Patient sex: M
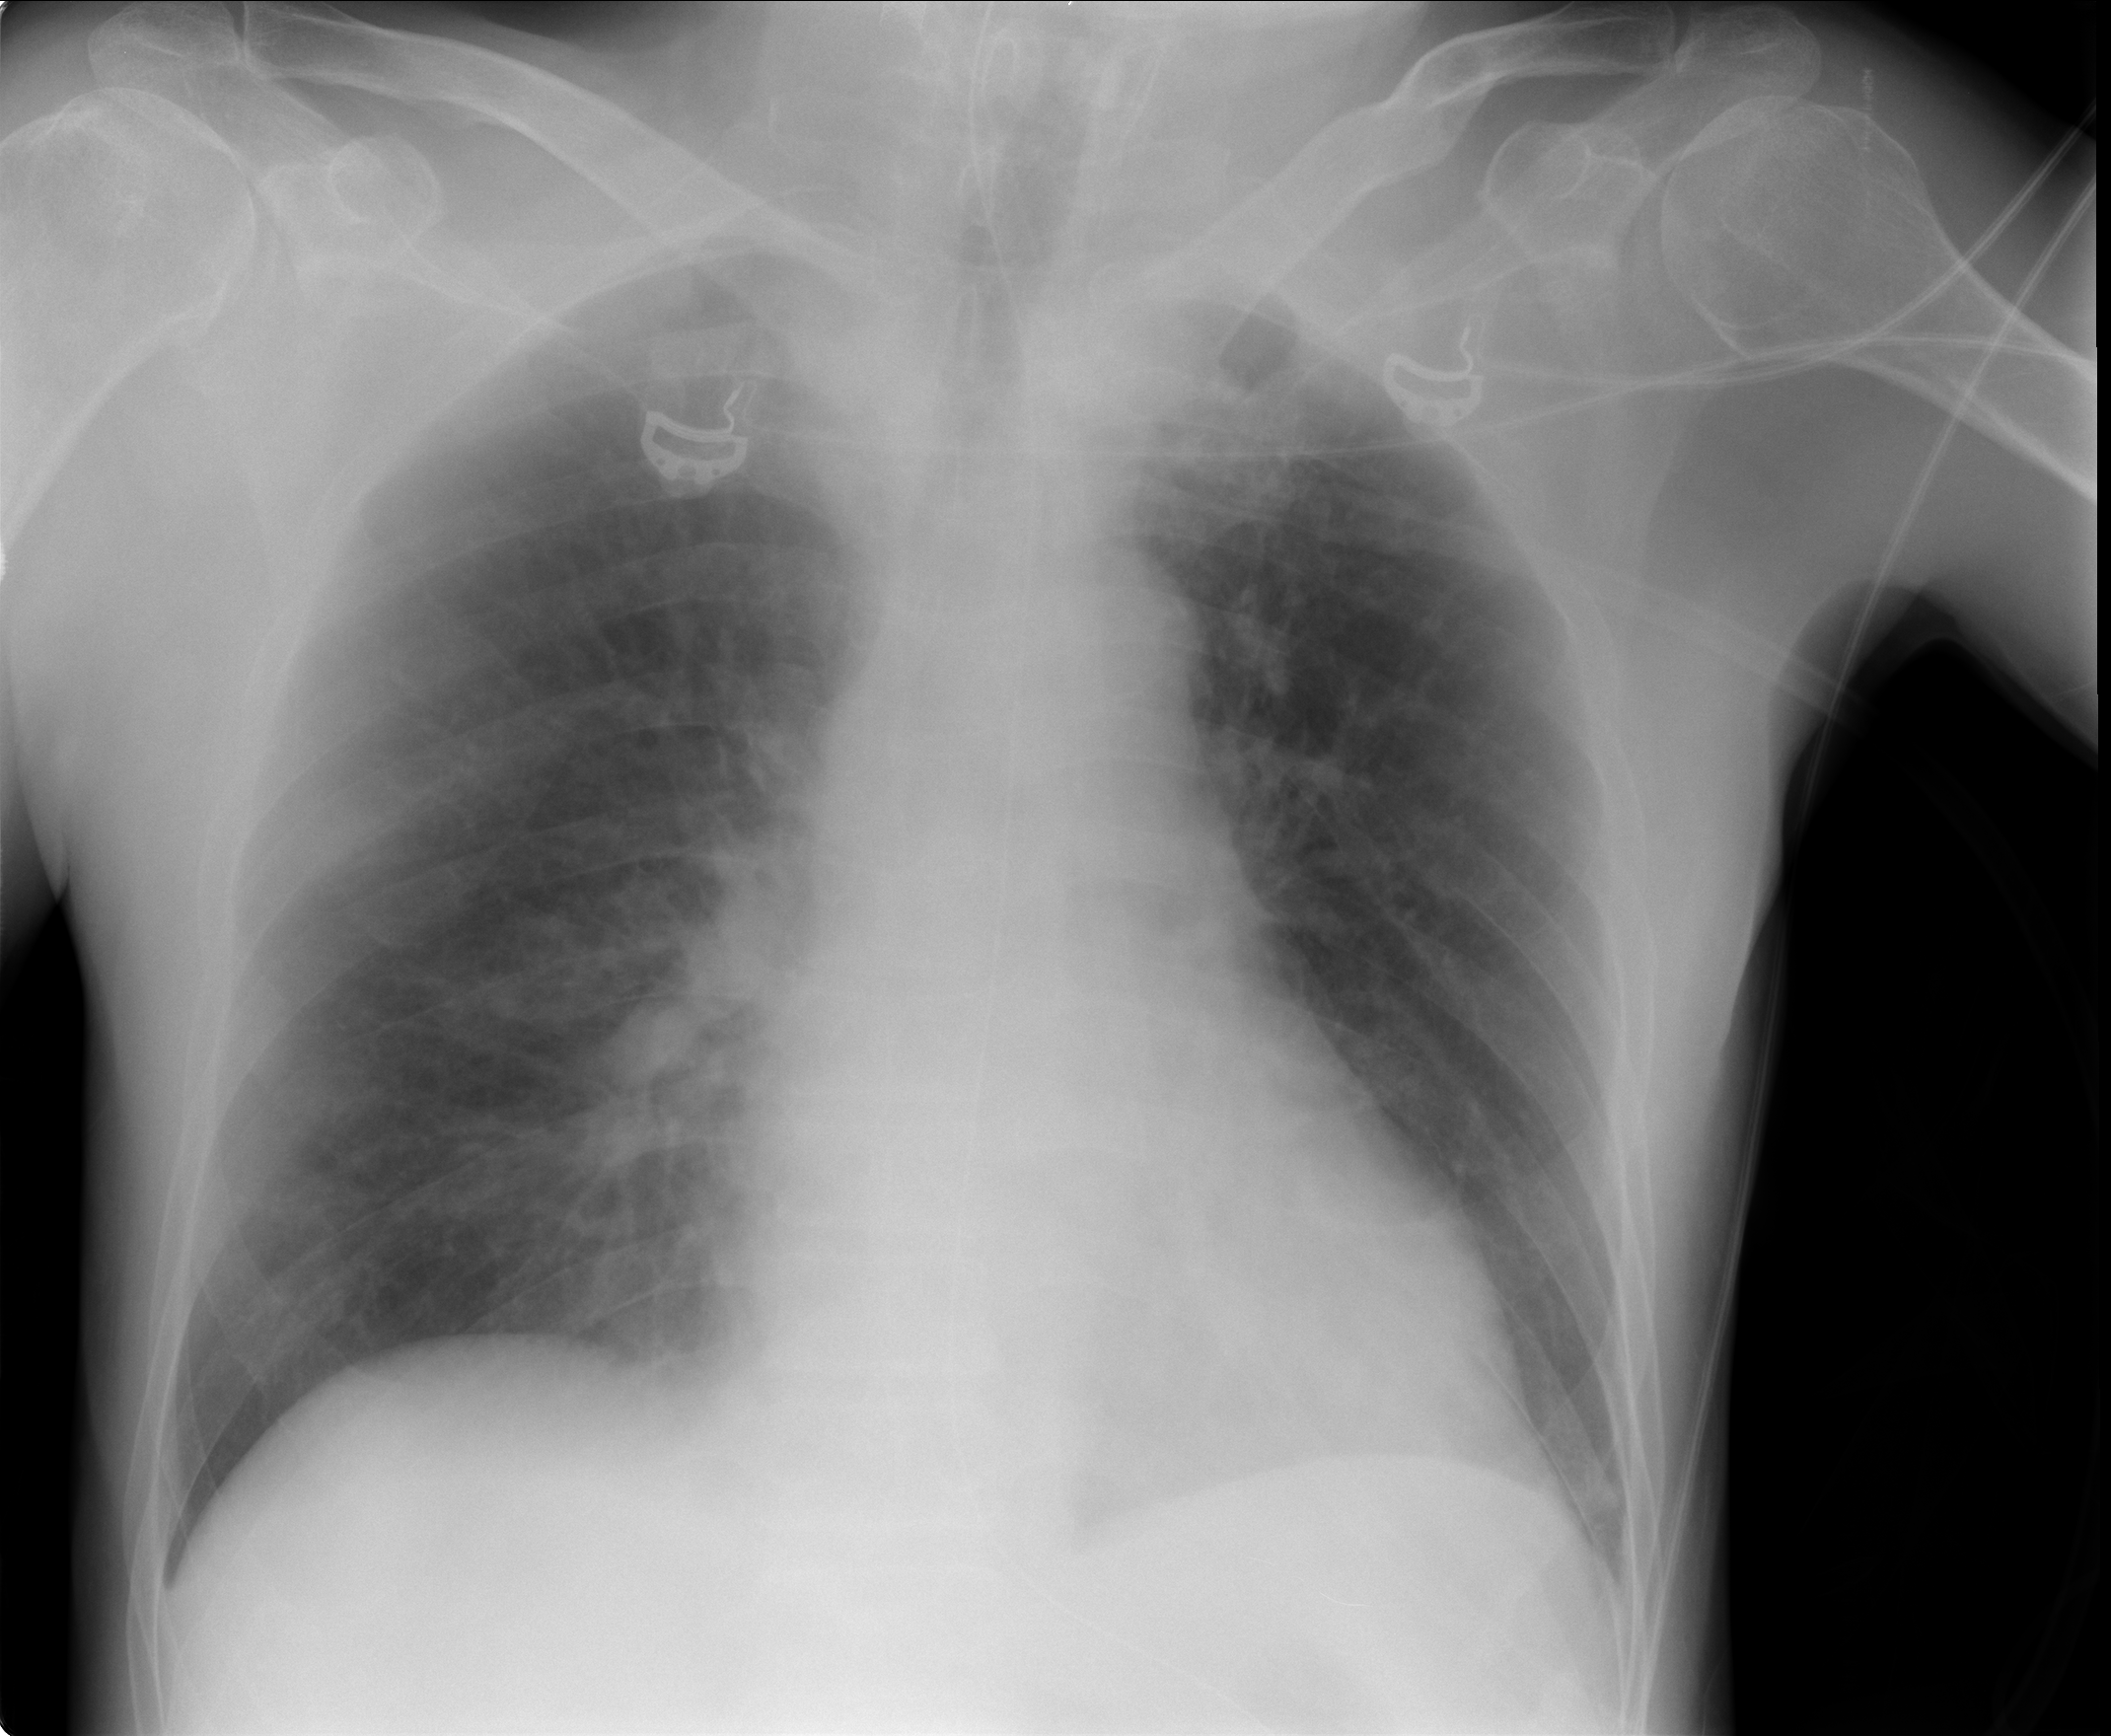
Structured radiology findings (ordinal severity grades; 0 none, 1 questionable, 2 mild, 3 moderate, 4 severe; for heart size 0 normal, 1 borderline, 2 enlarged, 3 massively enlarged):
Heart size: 0
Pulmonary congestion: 2
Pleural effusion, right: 0
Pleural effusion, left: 0
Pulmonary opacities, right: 0
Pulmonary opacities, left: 0
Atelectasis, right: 0
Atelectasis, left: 0